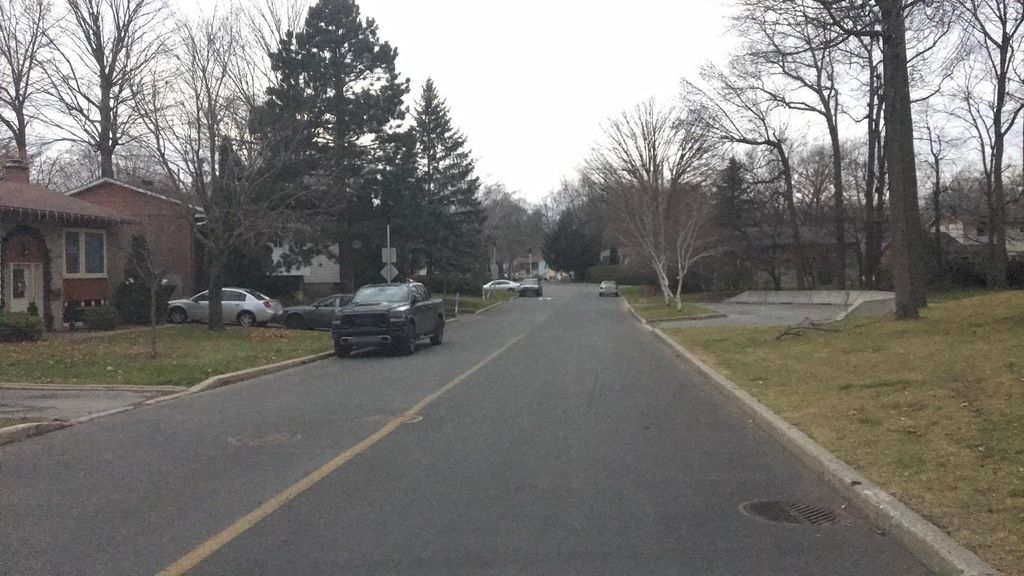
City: montreal